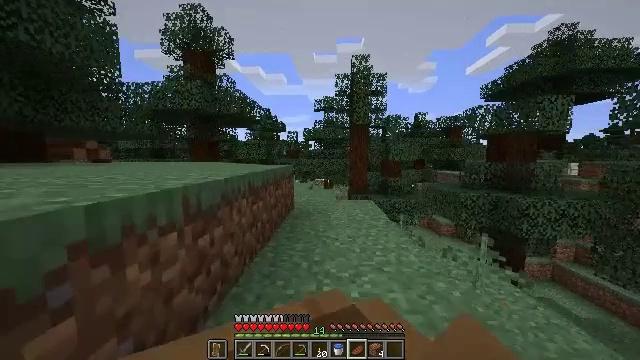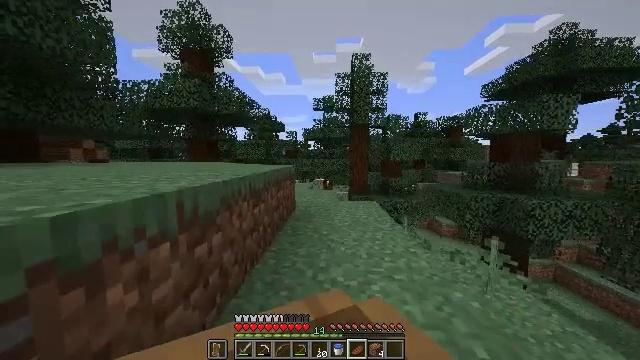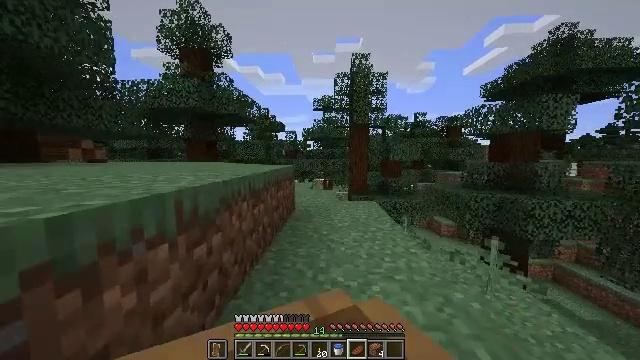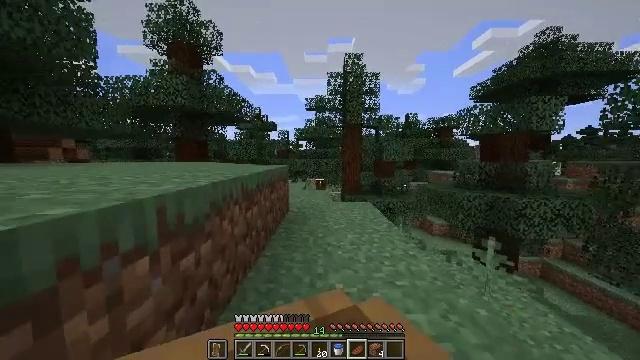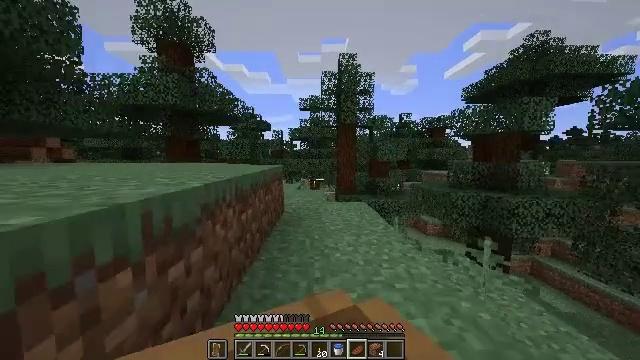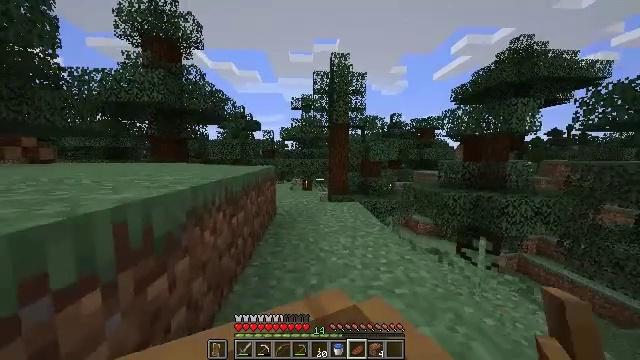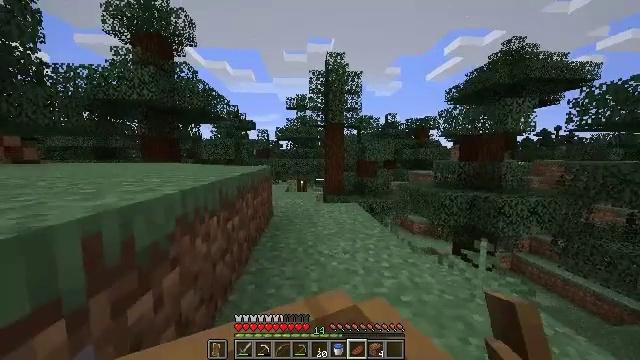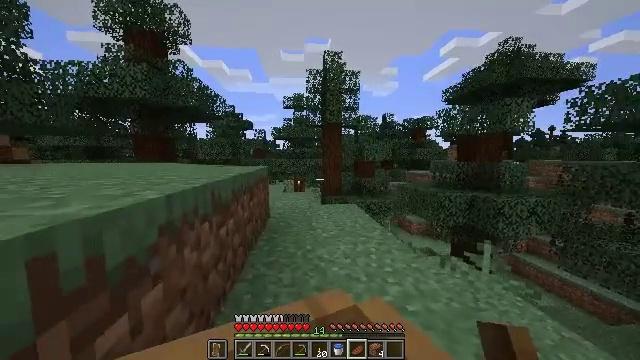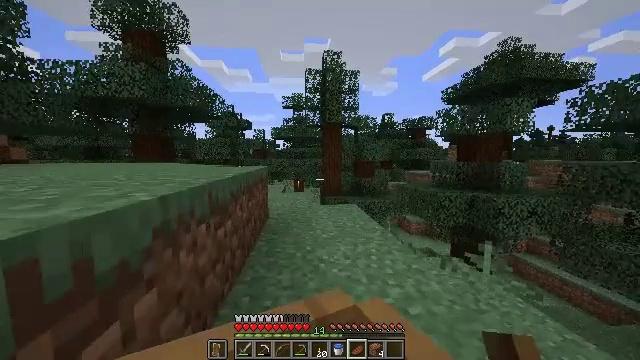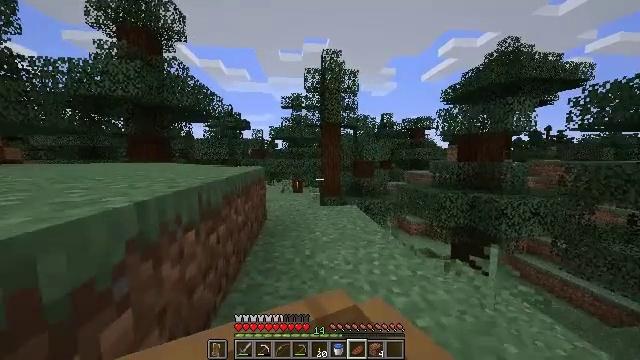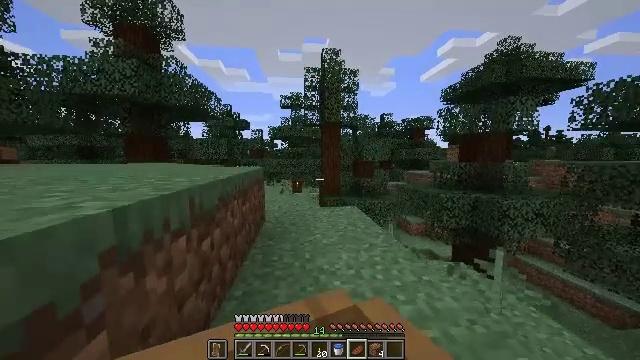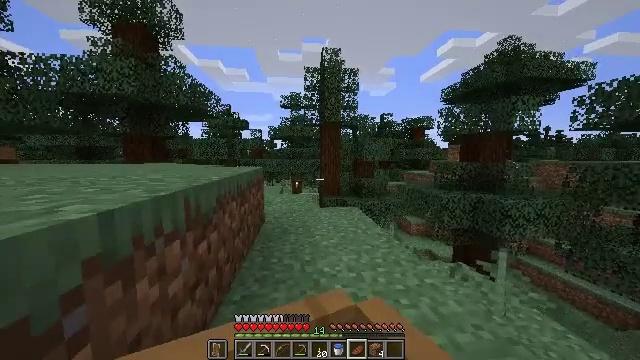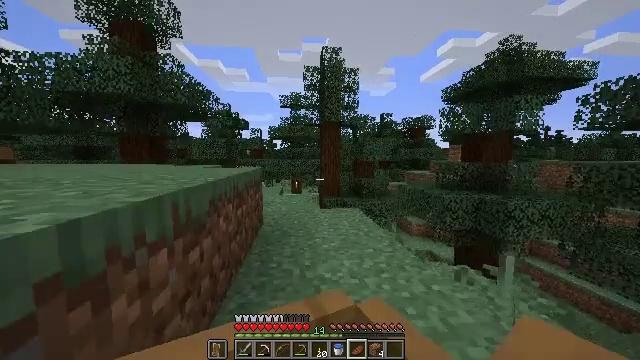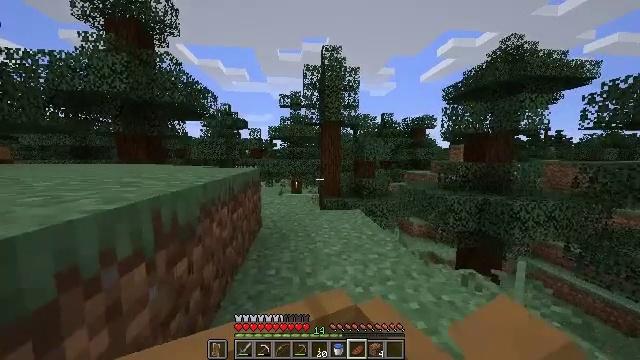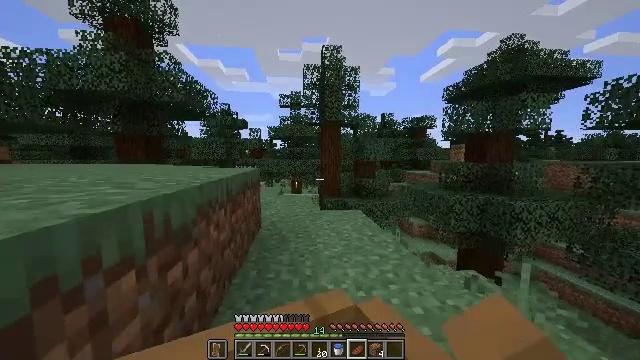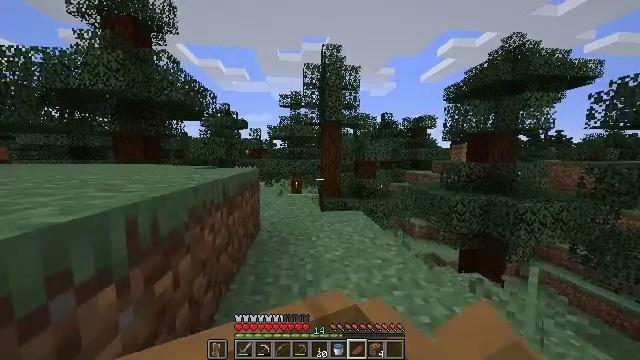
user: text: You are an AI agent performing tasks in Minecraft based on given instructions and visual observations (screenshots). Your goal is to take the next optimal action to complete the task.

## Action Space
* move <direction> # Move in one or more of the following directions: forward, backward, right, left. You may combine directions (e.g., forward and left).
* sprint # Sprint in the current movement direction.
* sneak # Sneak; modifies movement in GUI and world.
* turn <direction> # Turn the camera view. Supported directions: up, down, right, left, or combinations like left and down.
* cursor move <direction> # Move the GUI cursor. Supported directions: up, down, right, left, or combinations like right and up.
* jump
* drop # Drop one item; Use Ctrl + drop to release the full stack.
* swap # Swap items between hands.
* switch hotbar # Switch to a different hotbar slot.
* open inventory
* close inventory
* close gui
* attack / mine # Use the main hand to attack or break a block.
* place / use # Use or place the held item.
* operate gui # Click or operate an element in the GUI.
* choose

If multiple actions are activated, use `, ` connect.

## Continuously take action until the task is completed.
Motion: motion action
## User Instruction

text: Hold left click to mine the cobblestone wall.
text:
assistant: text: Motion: move forward and move right
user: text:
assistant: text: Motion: move forward and move right
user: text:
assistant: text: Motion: move forward and move right
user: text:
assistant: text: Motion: move forward
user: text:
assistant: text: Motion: move forward
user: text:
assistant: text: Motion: move forward, sprint
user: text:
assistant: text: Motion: move forward, sprint
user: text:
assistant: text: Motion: move forward, sprint
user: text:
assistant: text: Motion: move forward
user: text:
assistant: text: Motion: move forward
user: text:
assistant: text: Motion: move forward
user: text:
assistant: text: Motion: move forward
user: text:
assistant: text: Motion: move forward
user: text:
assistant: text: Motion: move forward
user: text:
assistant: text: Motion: move forward
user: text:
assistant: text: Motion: move forward
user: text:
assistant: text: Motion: move forward, turn left and down
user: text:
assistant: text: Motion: move forward
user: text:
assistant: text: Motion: move forward, turn left
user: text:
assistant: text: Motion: move forward, turn left and down
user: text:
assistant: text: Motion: move forward
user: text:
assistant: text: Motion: move forward
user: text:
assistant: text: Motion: move forward
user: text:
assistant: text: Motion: move forward
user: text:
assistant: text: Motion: move forward
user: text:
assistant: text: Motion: move forward
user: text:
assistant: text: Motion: move forward
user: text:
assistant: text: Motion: move forward
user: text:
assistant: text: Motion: move forward
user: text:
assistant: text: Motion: move forward